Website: lowes
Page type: review-order
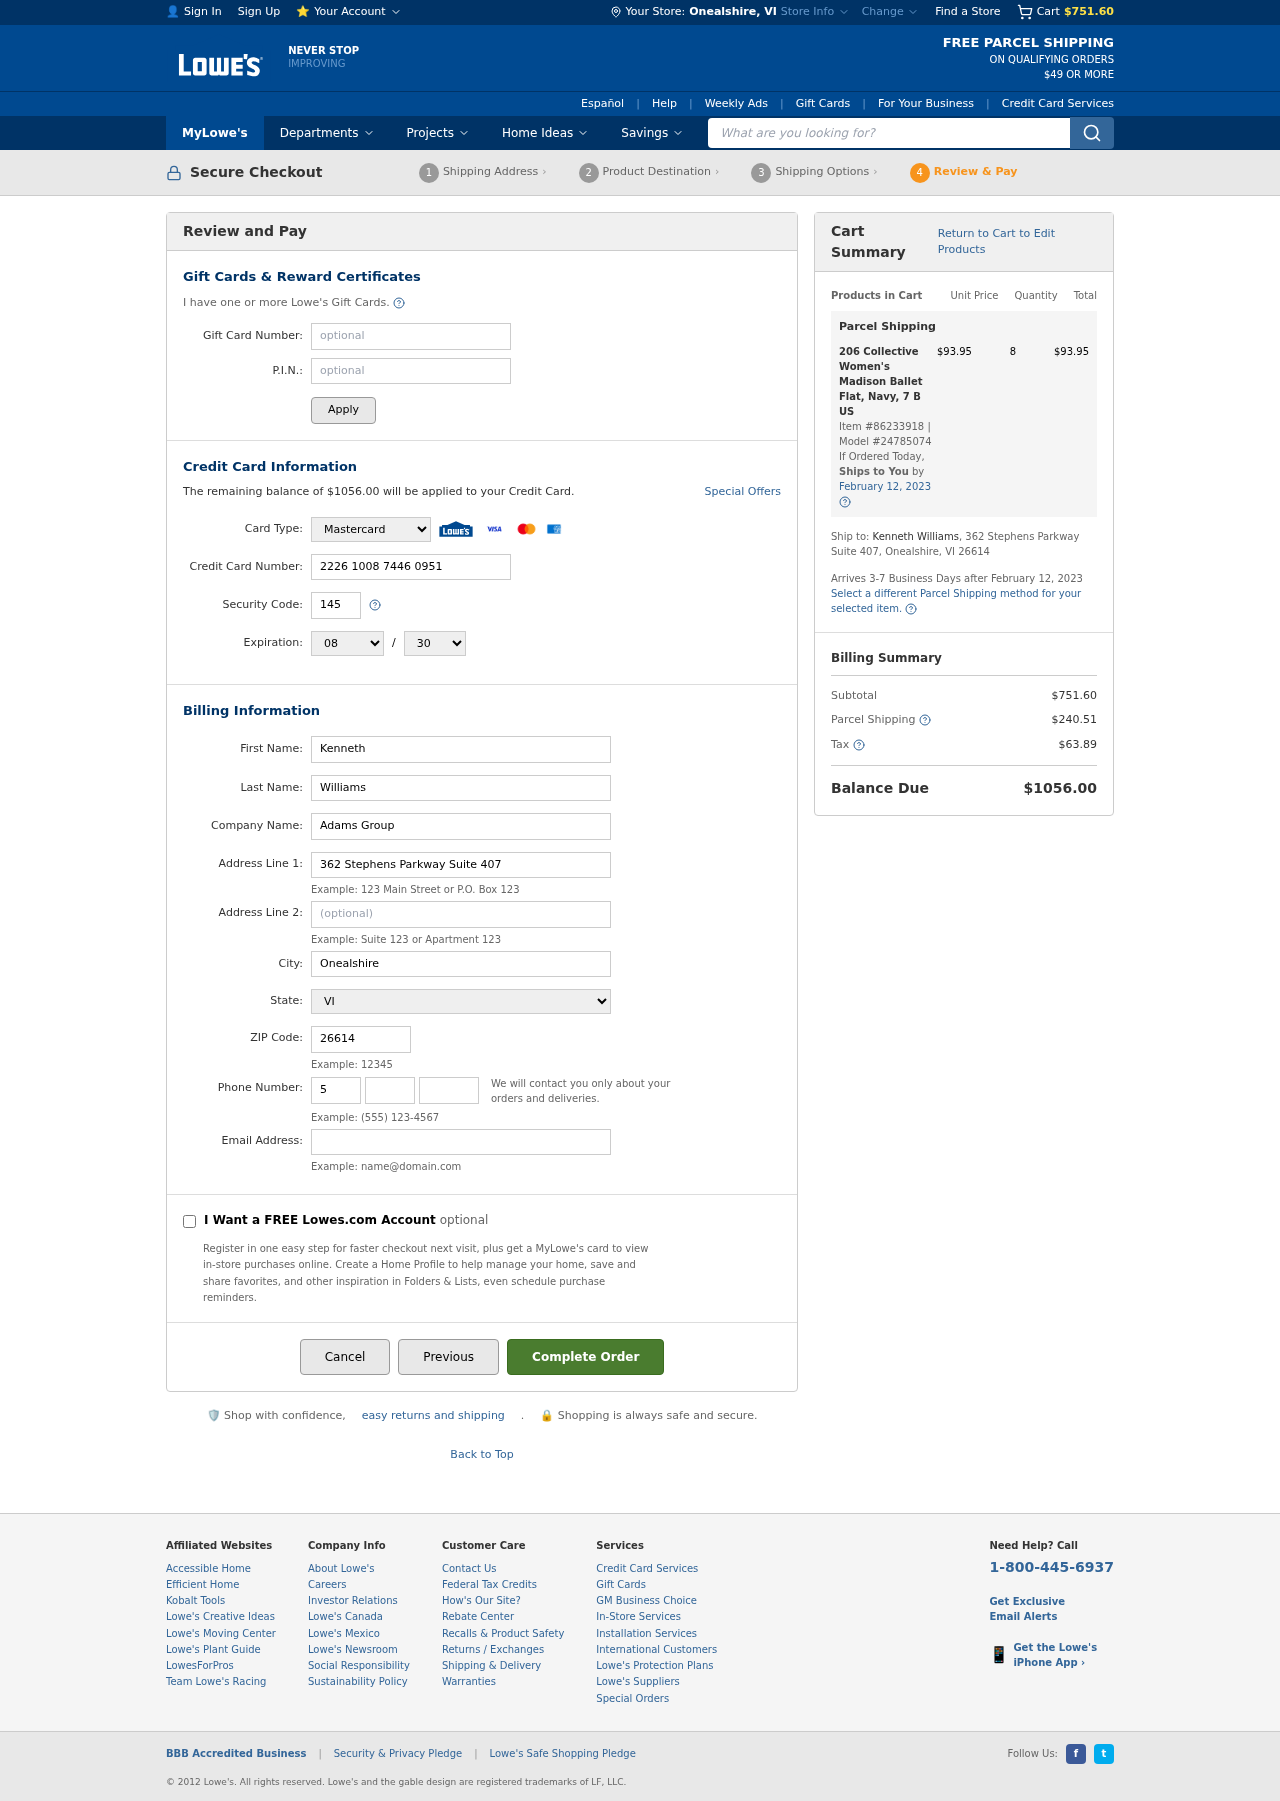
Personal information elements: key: PII_CARD_CVV
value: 145
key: PII_CARD_EXPIRY_MONTH
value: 08
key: PII_CARD_EXPIRY_YEAR
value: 30
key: PII_CARD_NUMBER
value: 2226 1008 7446 0951
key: PII_CARD_TYPE
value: Mastercard
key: PII_CITY
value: Onealshire
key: PII_CITY_STATE
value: Onealshire, VI
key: PII_COMPANY
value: Adams Group
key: PII_EMAIL
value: kennethwilliams@gmail.com
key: PII_FIRSTNAME
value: Kenneth
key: PII_LASTNAME
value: Williams
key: PII_PHONE_AREA
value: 528
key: PII_PHONE_PREFIX
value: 664
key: PII_PHONE_SUFFIX
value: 2967
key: PII_POSTCODE
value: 26614
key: PII_STATE
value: VI
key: PII_STREET
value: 362 Stephens Parkway Suite 407
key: PII_STREET2
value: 362 Stephens Parkway Suite 407
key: PII_FULLNAME2
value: Kenneth Williams
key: PII_STATE_ABBR
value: VI
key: PII_POSTCODE_FULL
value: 26614
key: PII_CITY_STATE_ZIP
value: Onealshire, VI 26614
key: PII_POSTCODE_NUMERIC
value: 26614
Product elements: key: PRODUCT1_NAME
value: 206 Collective Women's Madison Ballet Flat, Navy, 7 B US
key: PRODUCT1_PRICE
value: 93.95
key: PRODUCT1_QUANTITY
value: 8
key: PRODUCT1_ITEM_NUMBER
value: Item #86233918
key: PRODUCT1_MODEL_NUMBER
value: Model #24785074
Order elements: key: ORDER_SUBTOTAL
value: $751.60
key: ORDER_BALANCE_DUE
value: $1056.00
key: ORDER_SHIPPING_DATE
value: February 12, 2023
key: ORDER_ITEM_TOTAL
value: $93.95
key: ORDER_SHIPPING_DATE2
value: February 12, 2023
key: ORDER_SHIPPING_COST
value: $240.51
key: ORDER_TAX
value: $63.89
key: ORDER_TOTAL
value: $1056.00
Search elements: key: HEADER_SEARCH
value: What are you looking for?